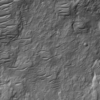
Label: not_dusty